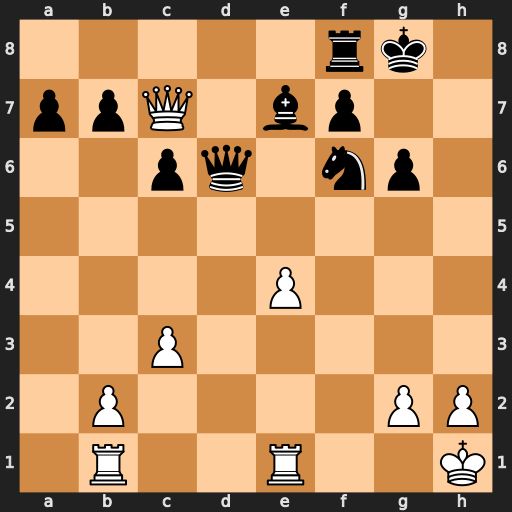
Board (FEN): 5rk1/ppQ1bp2/2pq1np1/8/4P3/2P5/1P4PP/1R2R2K
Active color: w
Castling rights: -
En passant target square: -
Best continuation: Qxd6 Bxd6 e5 Bxe5 Rxe5